Question: I have a development level access to Marketing API and it looks like I cannot read some fields of specific objects.
For example I try the following call:

You can see that promoted_object, link_url and object_url are not displayed in the result. And I should have one of those three value as the Ads was ad to promote "web site click".
Is it a bug or a limitation of the development acces or I am doing something wrong?
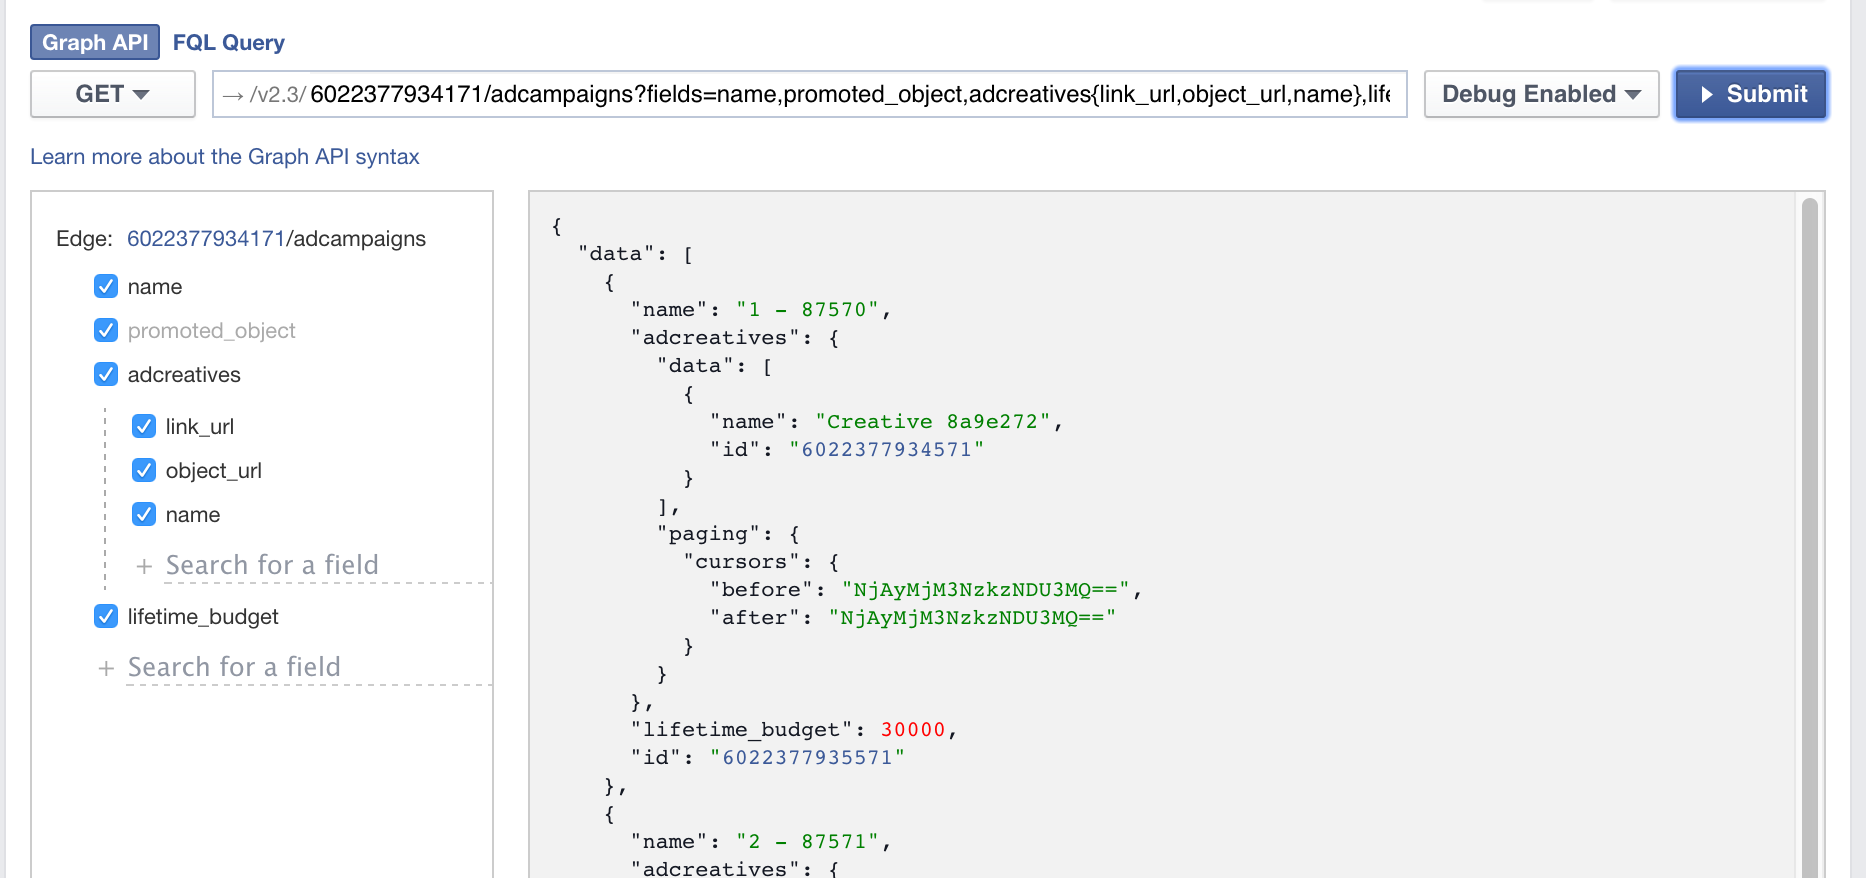
Answer: It is true that not all fields are readable by all apps, however in the case above it is most likely that these fields are empty on that object and therefore not returned in the response.
Promoted object, for example, is required on the adset level now, however it may be the case the adset you are trying to read is very old and therefore does not have one specified.
In regards to the creative fields, again not all creatives have these fields and in the case they are empty, are not returned in the response. You should check the promoted_story_id to see if this contains what you're looking for.